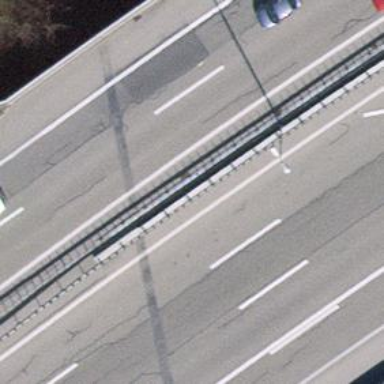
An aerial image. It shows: Bridge with beam structure.